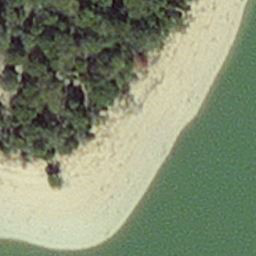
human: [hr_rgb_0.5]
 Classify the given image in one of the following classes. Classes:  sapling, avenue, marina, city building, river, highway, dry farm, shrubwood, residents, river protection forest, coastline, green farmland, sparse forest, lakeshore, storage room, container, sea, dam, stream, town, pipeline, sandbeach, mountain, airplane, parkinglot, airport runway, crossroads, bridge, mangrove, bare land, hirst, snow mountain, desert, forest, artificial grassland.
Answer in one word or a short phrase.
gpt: hirst